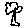
Label: tree